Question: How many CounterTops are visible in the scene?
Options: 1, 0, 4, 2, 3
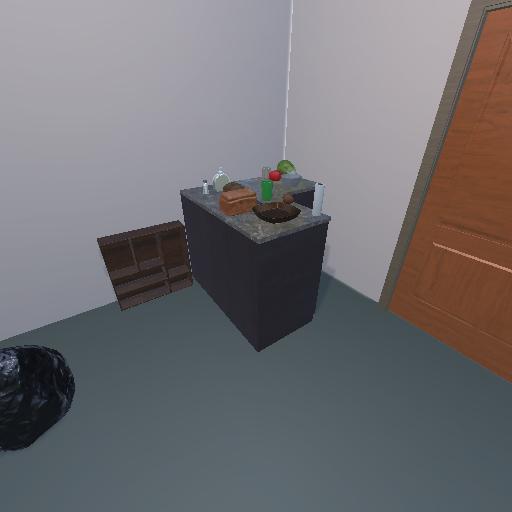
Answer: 1